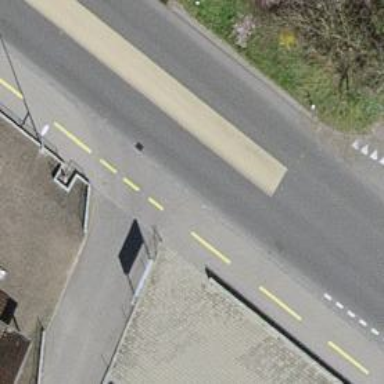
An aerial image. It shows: Unmarked road crossing.